RGB frame:
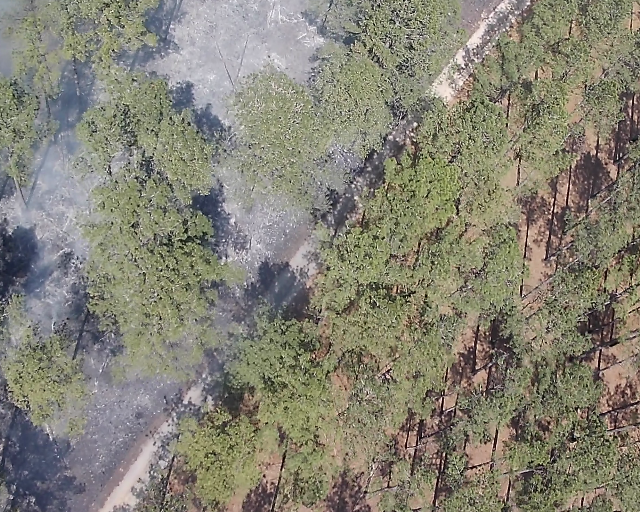
Thermal frame:
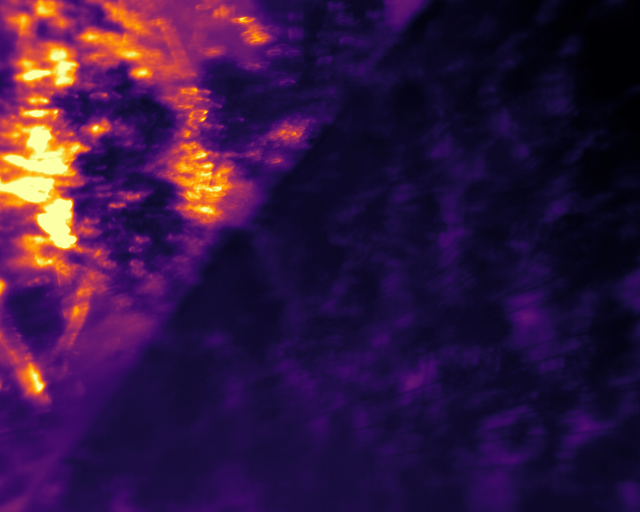
Captured: 2026-02-27 02:42:11
Pixels at or above 80 °C: 18621 (fraction of frame: 0.05683)